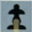
Piece: bP